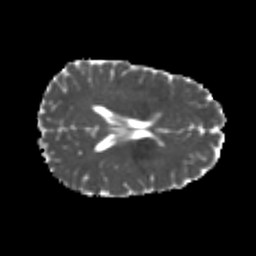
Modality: MD
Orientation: axial
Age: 22
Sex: female
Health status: healthy
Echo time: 0.074 s